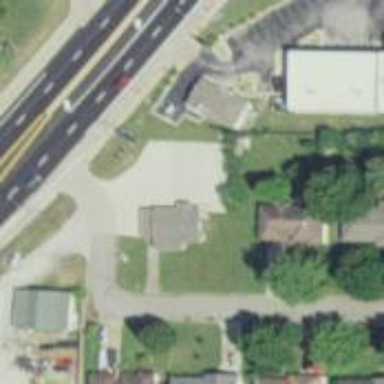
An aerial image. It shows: Veterinary facility.